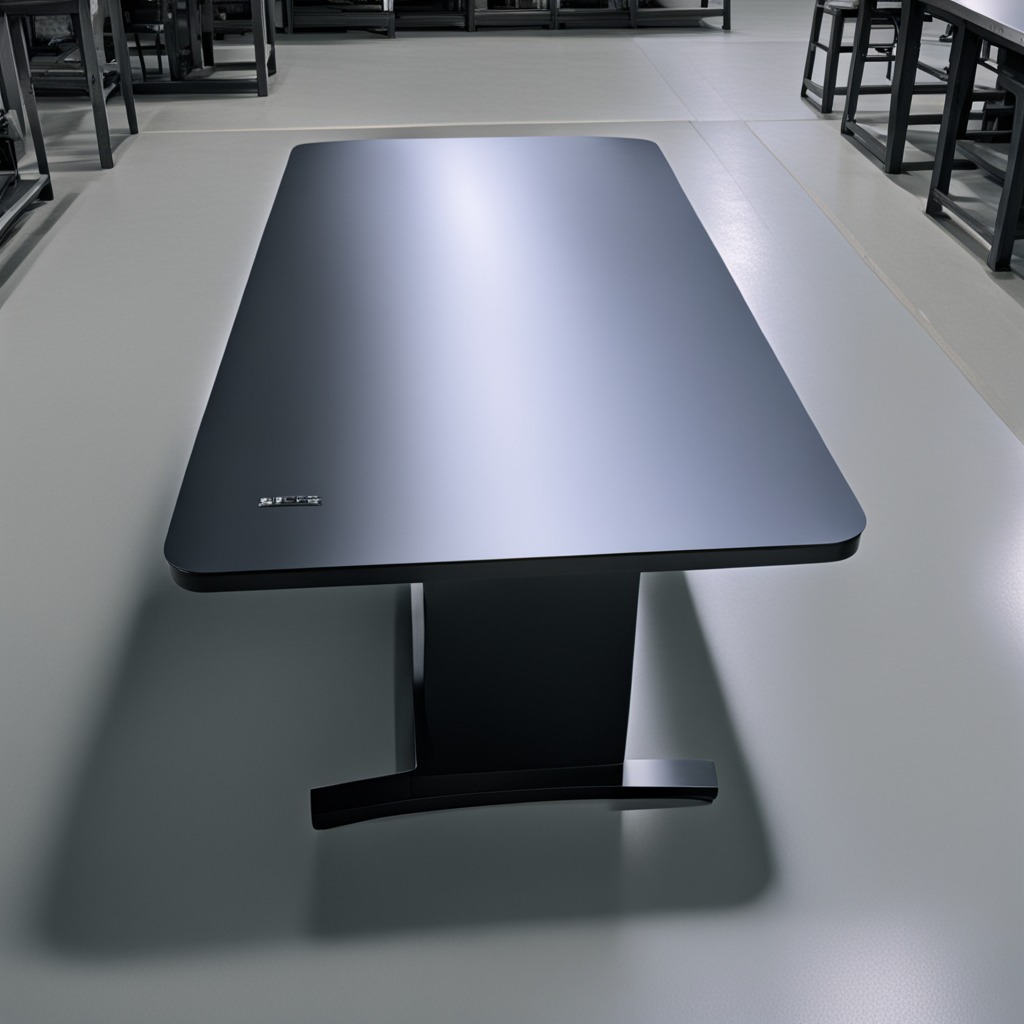
A utility knife is lying on a clean empty table in a basement in the evening soft directional lighting on the tabletop realistic grain studio-quality clarity centered framing